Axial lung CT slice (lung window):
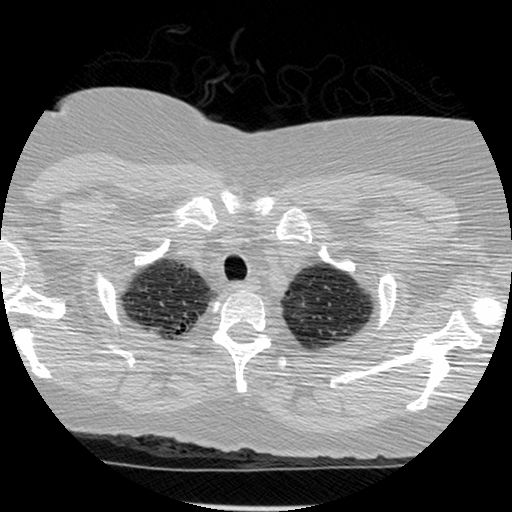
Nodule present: no